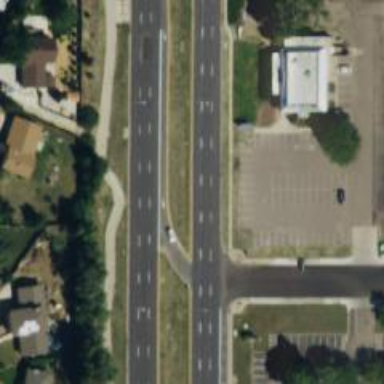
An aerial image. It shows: Primary link highway with asphalt surface.